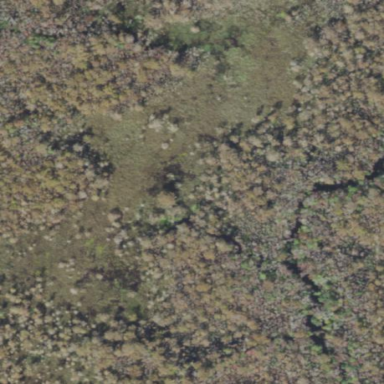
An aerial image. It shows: Marshy wetland area.